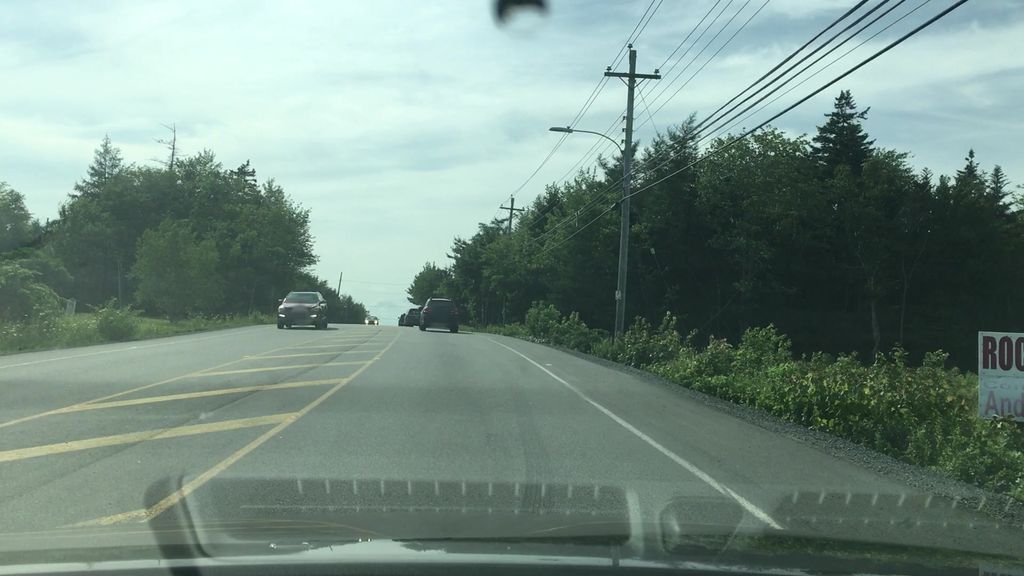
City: halifax